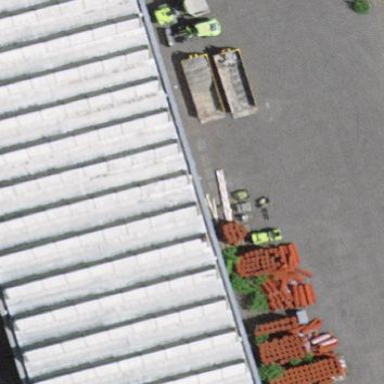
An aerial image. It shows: Industrial building.